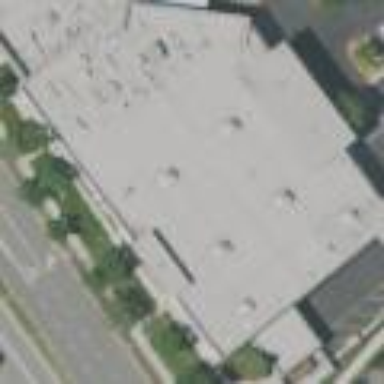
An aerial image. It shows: Retail building.